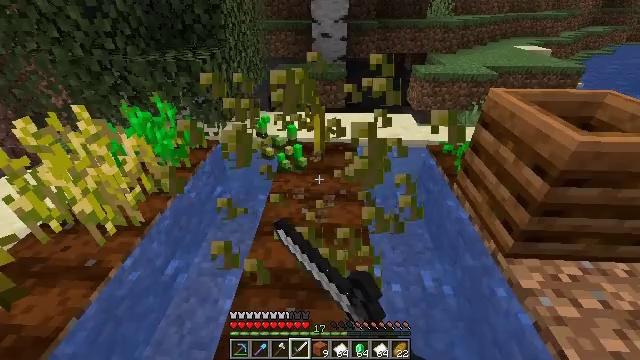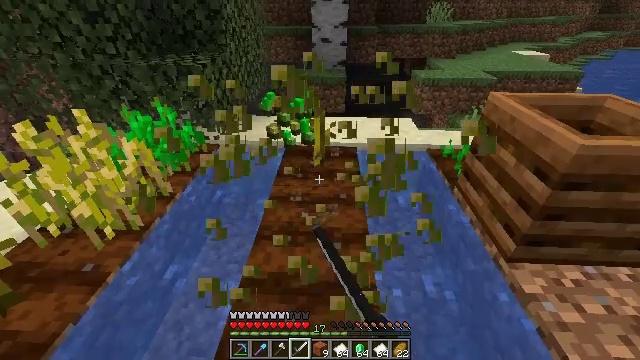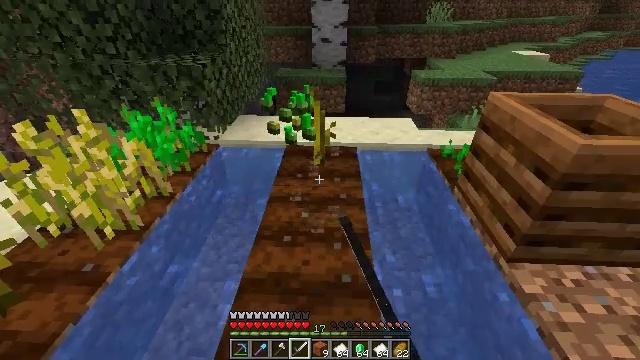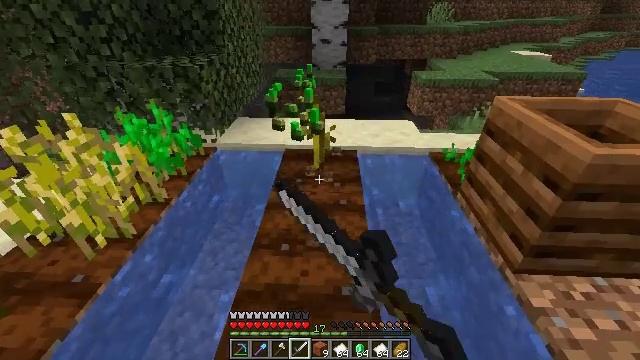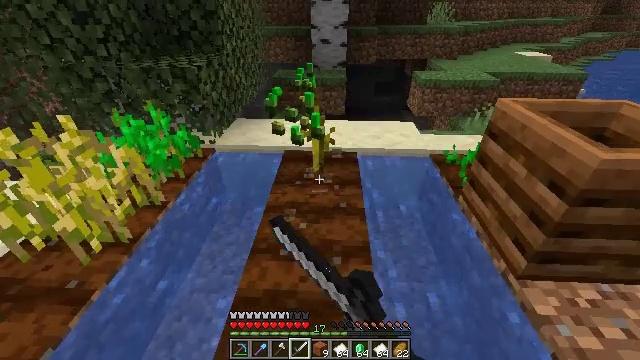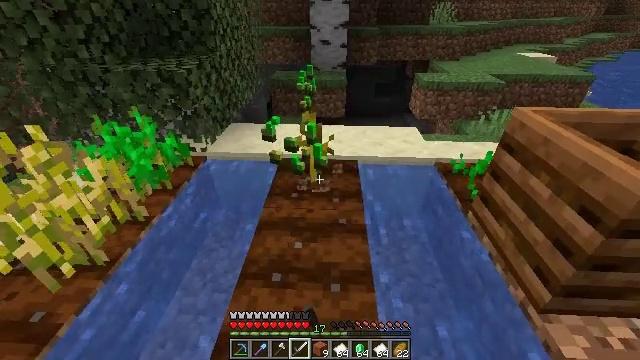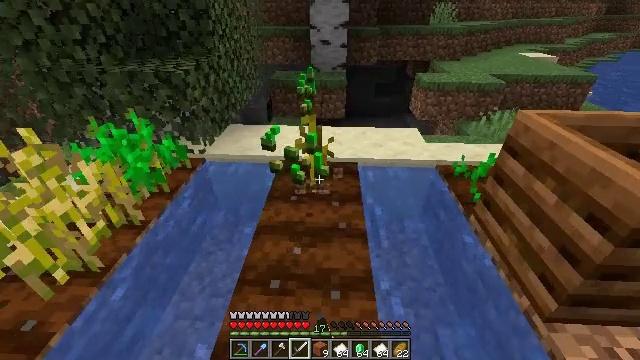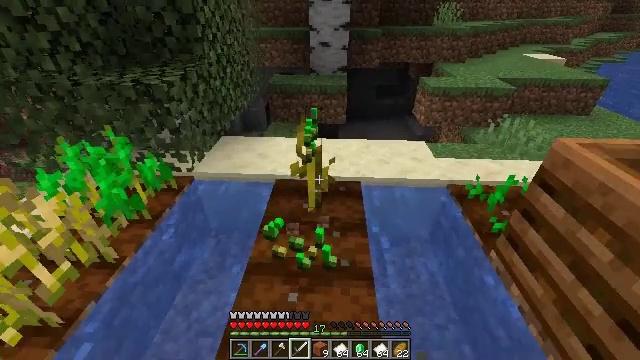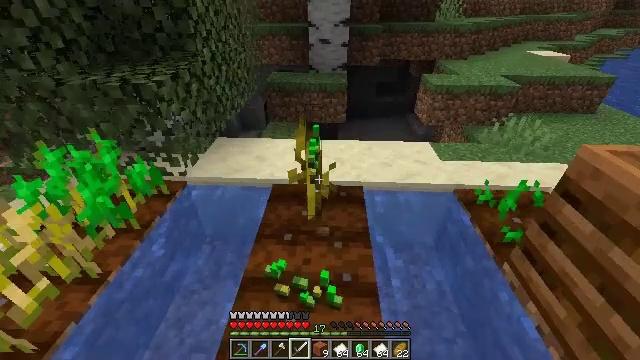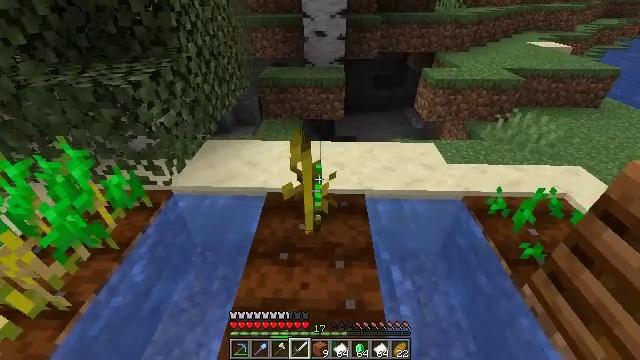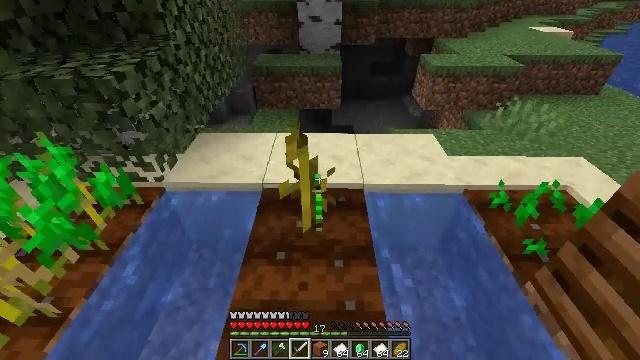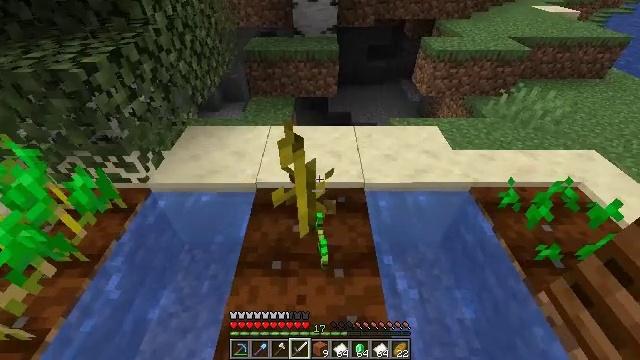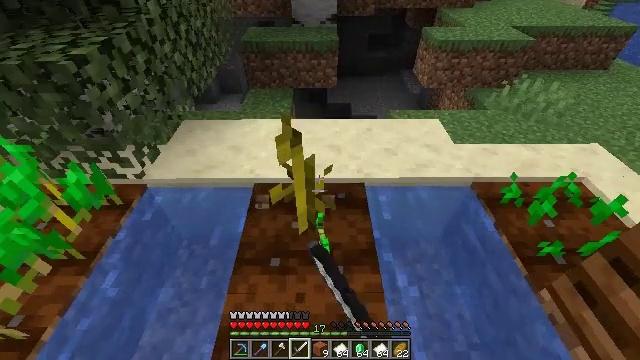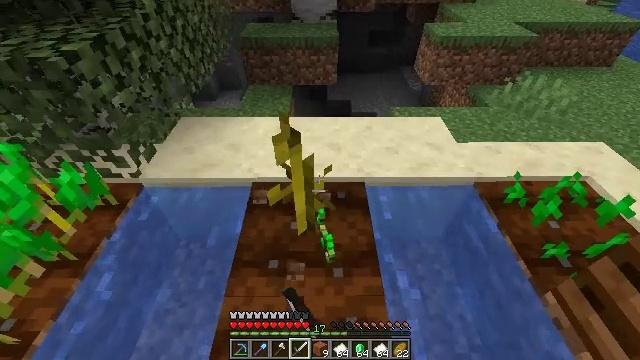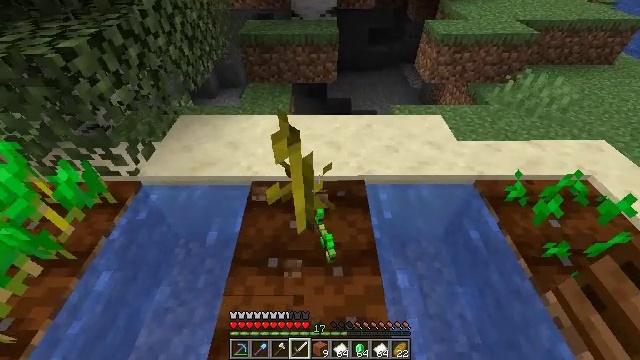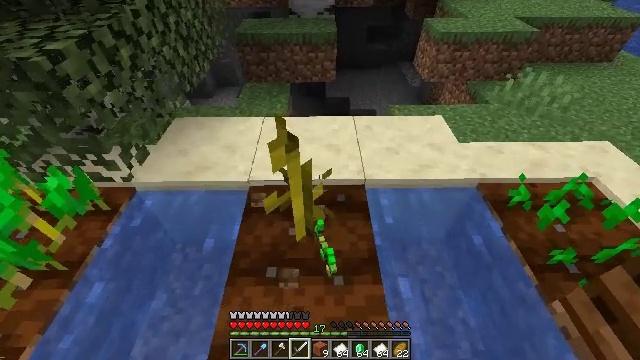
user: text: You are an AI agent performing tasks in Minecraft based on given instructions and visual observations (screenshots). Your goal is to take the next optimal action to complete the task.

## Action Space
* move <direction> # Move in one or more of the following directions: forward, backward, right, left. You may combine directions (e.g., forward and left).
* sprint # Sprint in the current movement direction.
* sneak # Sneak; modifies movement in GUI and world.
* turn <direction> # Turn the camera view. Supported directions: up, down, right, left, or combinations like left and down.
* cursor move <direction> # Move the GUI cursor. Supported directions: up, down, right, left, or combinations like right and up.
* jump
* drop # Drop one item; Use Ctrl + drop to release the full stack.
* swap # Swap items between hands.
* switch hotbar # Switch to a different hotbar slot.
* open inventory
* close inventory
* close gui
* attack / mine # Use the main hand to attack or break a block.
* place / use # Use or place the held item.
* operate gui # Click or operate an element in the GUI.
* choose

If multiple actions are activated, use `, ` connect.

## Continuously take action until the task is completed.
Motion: motion action
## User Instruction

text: Break the melon stem to clear space.
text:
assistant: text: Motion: attack / mine
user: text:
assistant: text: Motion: attack / mine
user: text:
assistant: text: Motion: move forward, attack / mine
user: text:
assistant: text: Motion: move forward
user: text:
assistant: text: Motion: move forward
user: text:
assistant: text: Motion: move forward
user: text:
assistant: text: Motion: move forward
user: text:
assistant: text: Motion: move forward
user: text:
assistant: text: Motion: move forward, turn down
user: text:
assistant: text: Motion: move forward, turn down
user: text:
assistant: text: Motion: turn down, attack / mine
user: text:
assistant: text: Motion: turn down, attack / mine
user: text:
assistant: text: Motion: attack / mine
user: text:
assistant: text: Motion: no_op
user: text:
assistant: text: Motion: move forward
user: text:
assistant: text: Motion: move forward
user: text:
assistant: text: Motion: move forward, turn right
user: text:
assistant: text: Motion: move forward, turn right
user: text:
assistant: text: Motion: turn up
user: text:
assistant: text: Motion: no_op
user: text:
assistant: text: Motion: no_op
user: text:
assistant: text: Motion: no_op
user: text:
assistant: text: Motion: turn left
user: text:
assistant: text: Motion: turn left
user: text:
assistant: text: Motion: turn down
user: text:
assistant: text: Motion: turn down
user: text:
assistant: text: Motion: move back
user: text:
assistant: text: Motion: move back
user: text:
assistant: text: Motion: move back
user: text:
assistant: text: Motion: move back